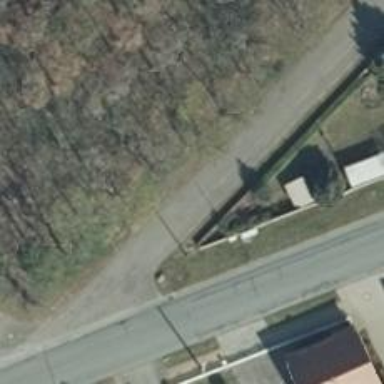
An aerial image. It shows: Residential road with asphalt surface.